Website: macys
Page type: delivery-shipping
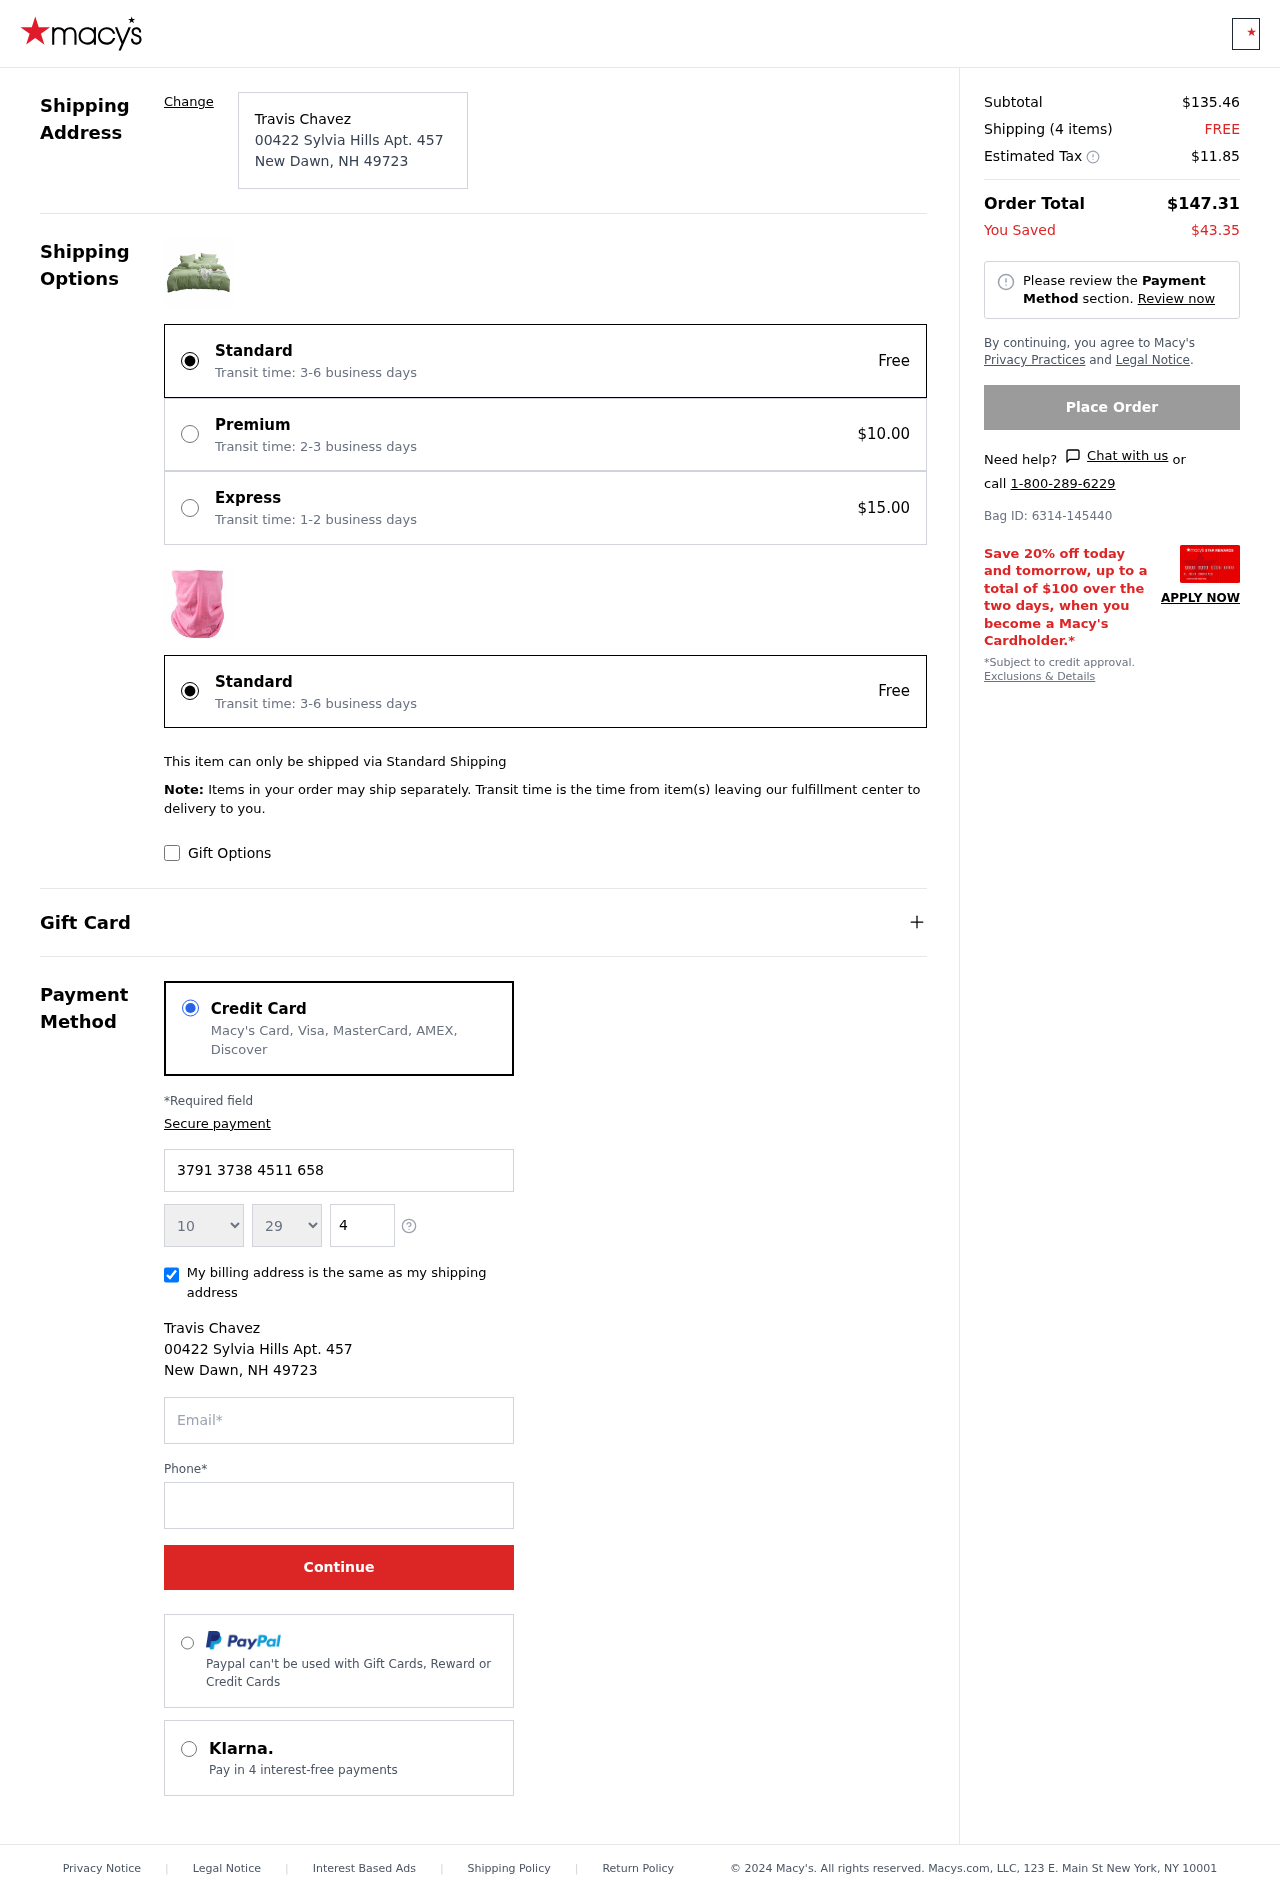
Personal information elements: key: PII_CARD_EXPIRY_MONTH
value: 10
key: PII_CARD_EXPIRY_YEAR
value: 29
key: PII_CITY
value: New Dawn
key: PII_CITY_STATE_ZIP
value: New Dawn, NH 49723
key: PII_FULLNAME
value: Travis Chavez
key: PII_POSTCODE
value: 49723
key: PII_STATE_ABBR
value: NH
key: PII_STREET
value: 00422 Sylvia Hills Apt. 457
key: PII_CARD_NUMBER
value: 3791 3738 4511 658
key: PII_CARD_CVV
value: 4690
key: PII_EMAIL
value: tchavez@gmail.com
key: PII_PHONE
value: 3186890601
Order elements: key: ORDER_SUBTOTAL
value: $135.46
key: ORDER_NUM_ITEMS
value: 4
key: ORDER_SHIPPING_COST
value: FREE
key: ORDER_TAX
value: $11.85
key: ORDER_TOTAL
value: $147.31
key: ORDER_SAVINGS
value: $43.35
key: ORDER_BAG_ID
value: Bag ID: 6314-145440